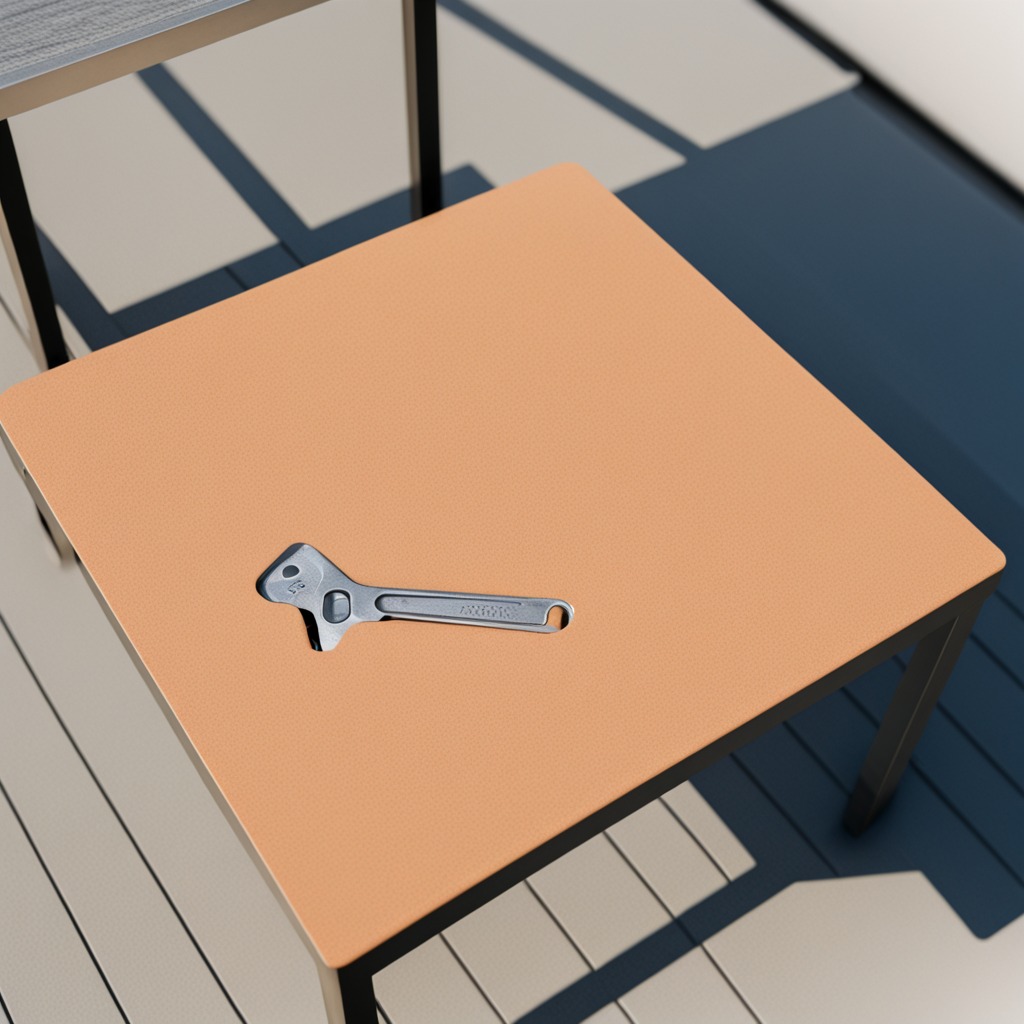
A wrench is lying on the table.